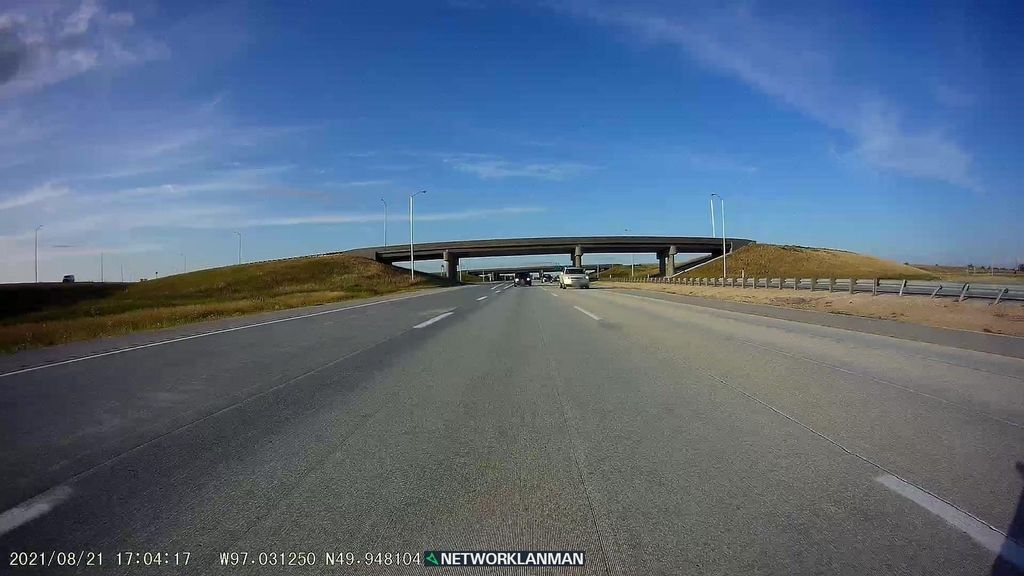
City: winnipeg